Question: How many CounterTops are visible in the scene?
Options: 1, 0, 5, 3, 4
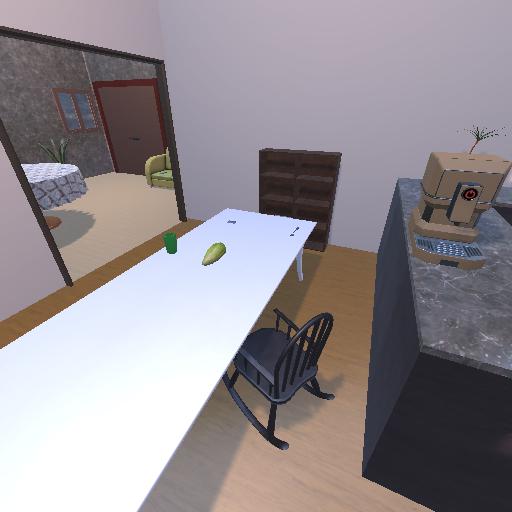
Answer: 1